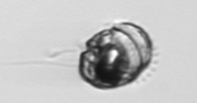
Label: Proterythropsis